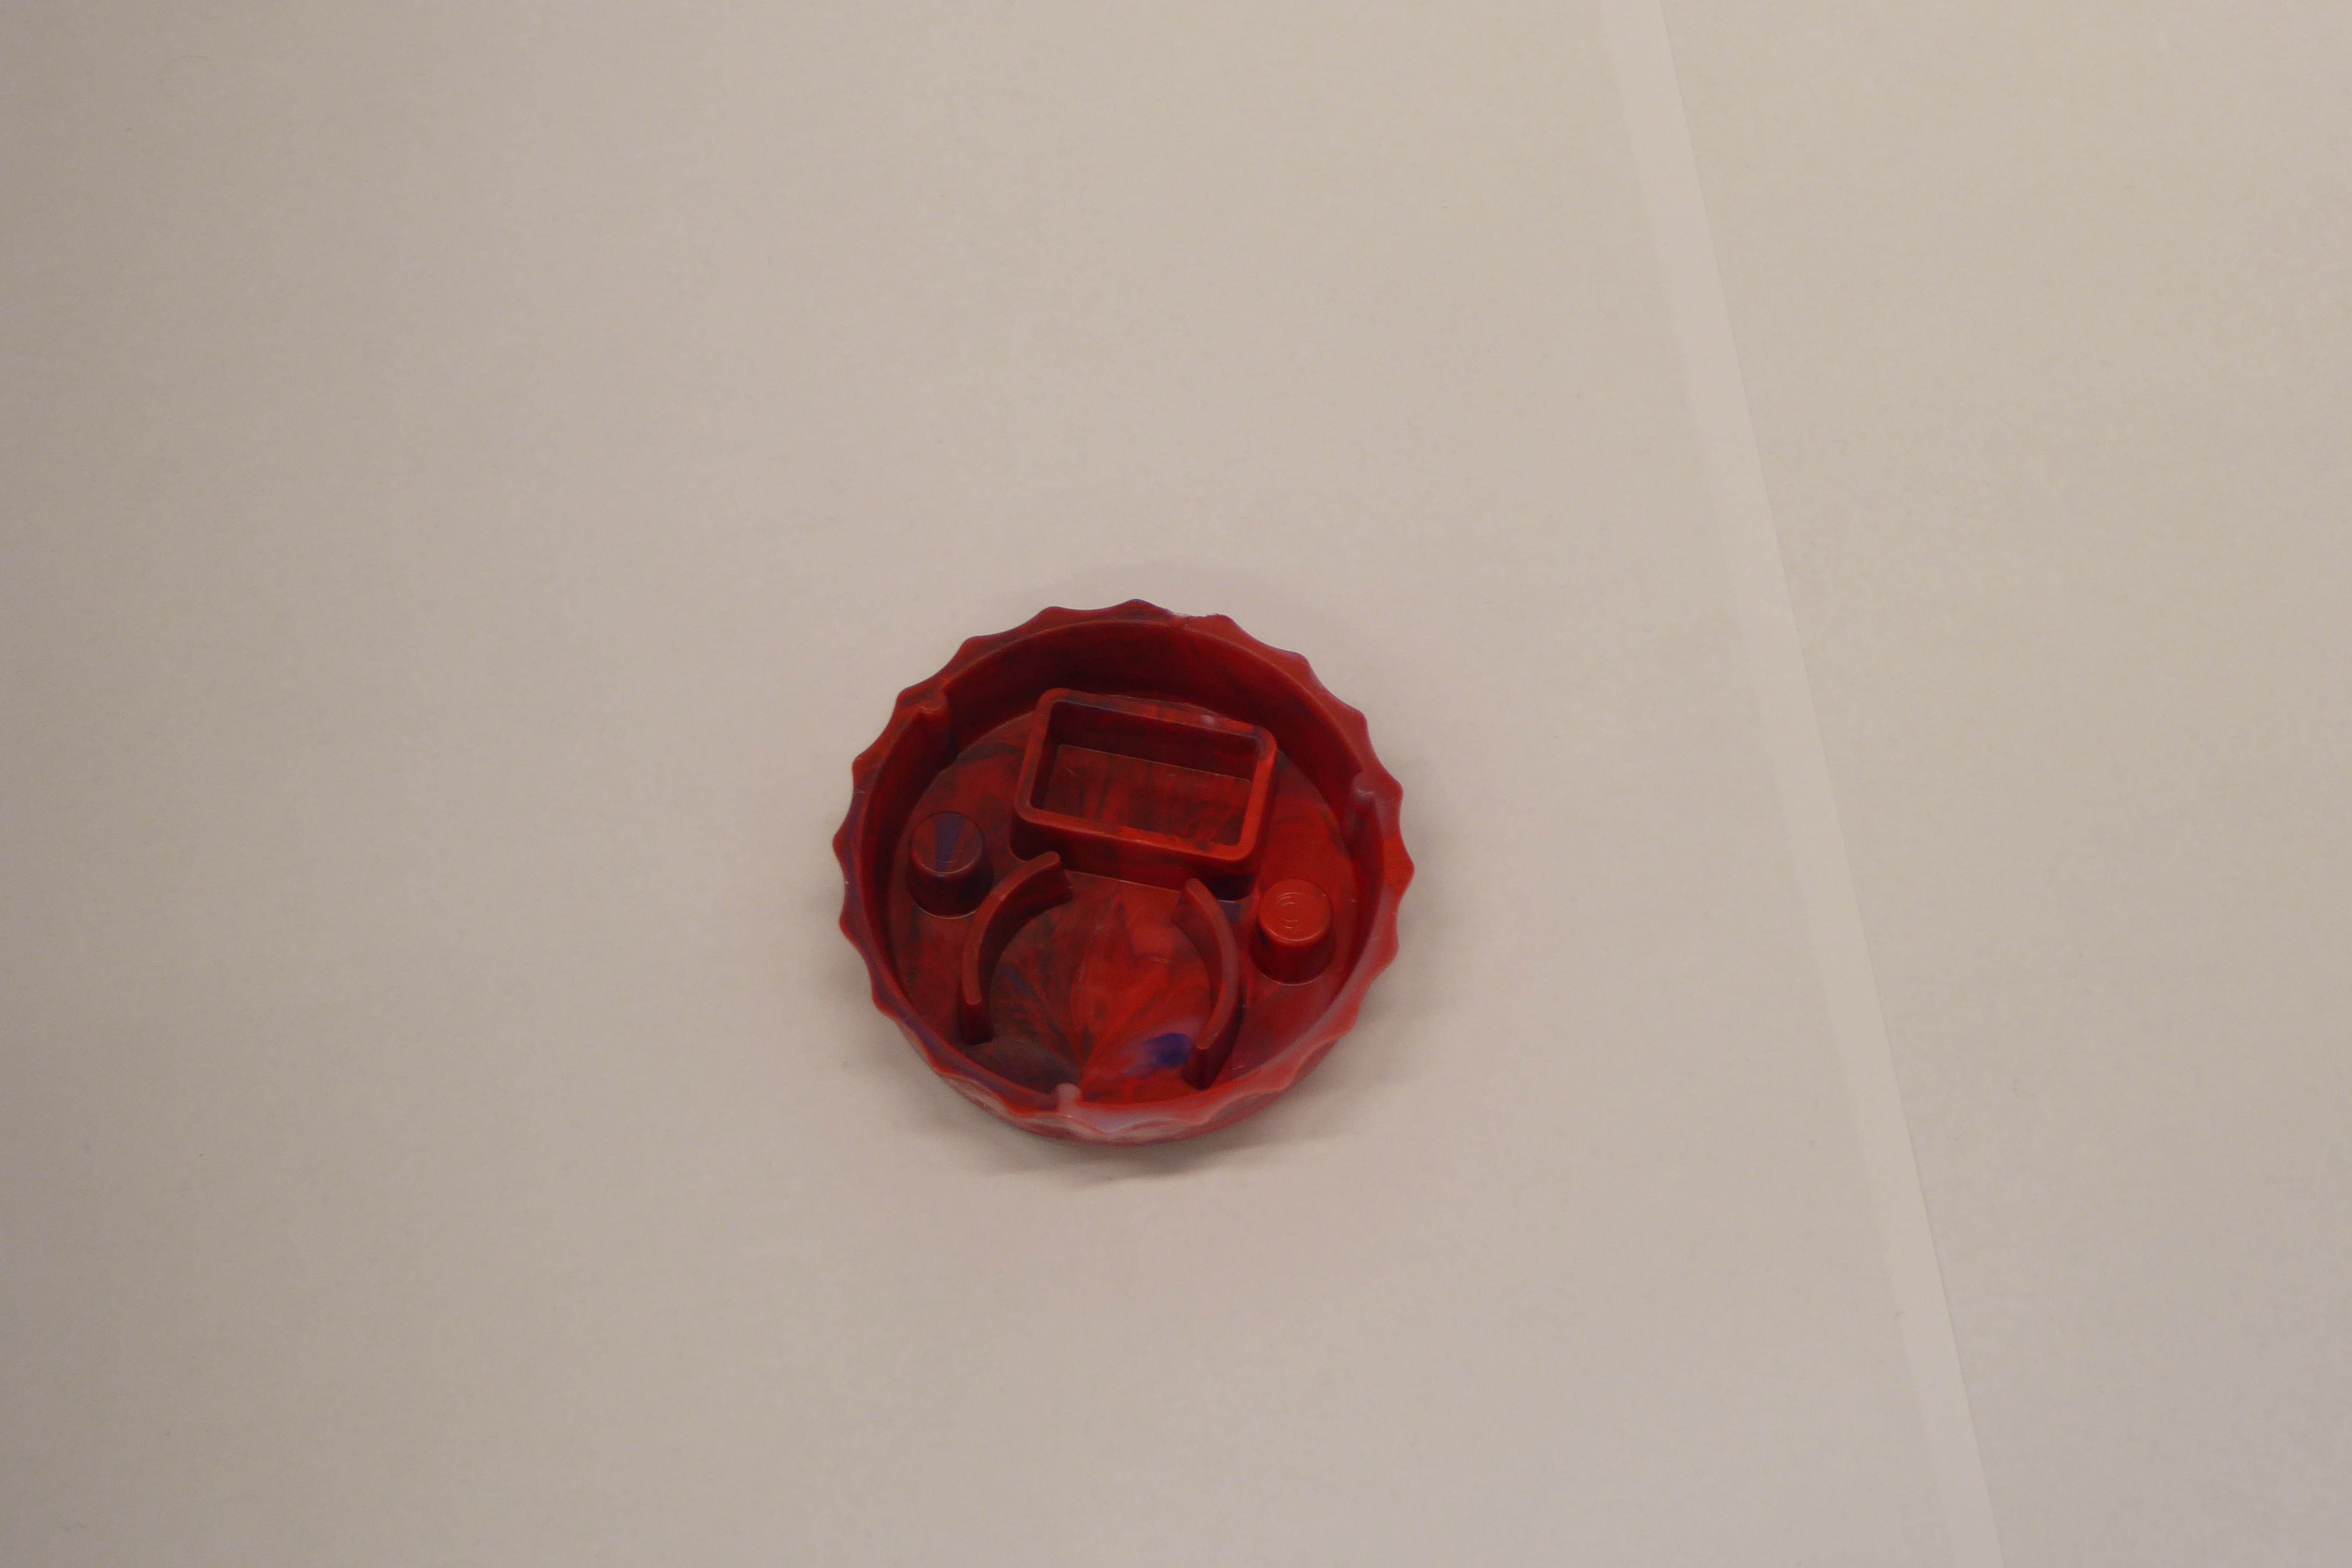
Label: Bottle Opener - Cover